Interaction volume radius: 5 \u00c5
Interaction volume height: 15 \u00c5
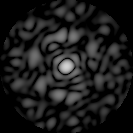
Disorder parameter: 0.8209